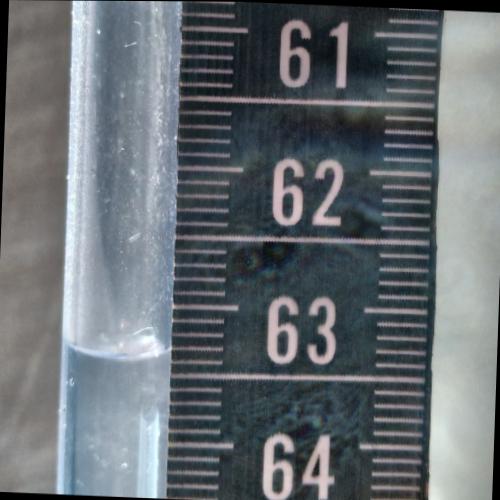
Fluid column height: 63.4 cm